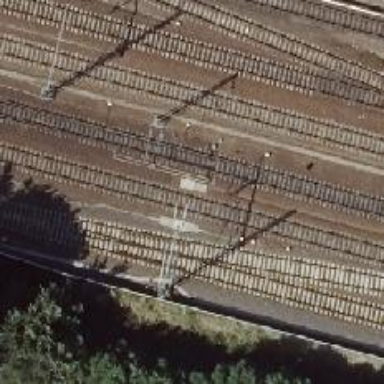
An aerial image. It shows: Railway with electrified contact lines.